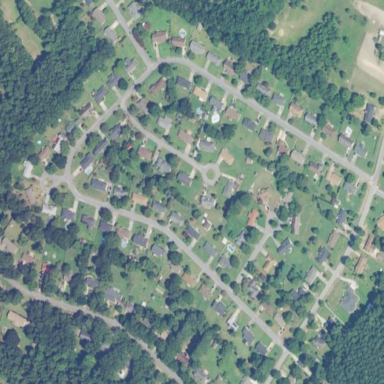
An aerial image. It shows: Residential area consisting of single-family homes in subdivision.